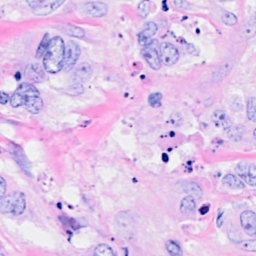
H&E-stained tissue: Breast